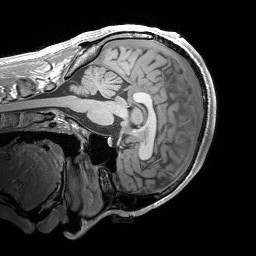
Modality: T1w
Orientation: sagittal
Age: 24